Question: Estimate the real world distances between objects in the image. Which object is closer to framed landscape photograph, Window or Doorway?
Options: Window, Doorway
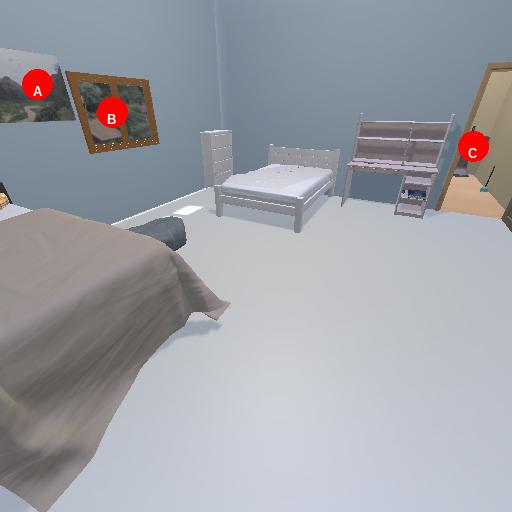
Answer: Window